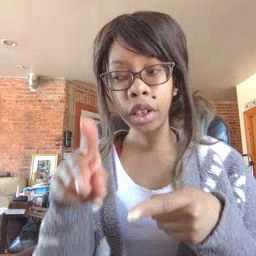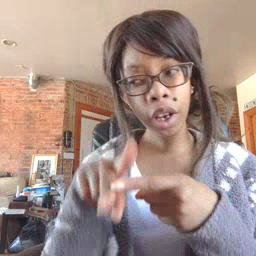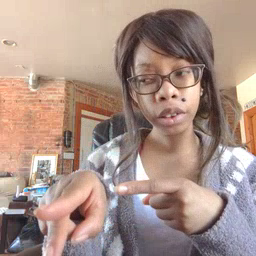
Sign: cut